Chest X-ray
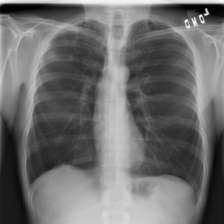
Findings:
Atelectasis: negative
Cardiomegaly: negative
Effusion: negative
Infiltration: negative
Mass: negative
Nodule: negative
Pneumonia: negative
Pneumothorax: negative
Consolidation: positive
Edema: negative
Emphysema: negative
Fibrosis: negative
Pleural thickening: negative
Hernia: negative